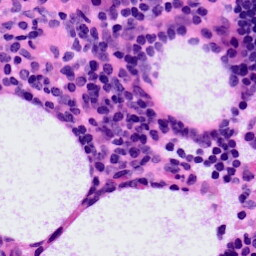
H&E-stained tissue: LymphNode